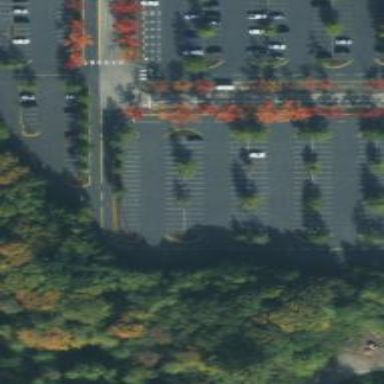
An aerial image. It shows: Surface parking lot with asphalt. It is park and ride facility.